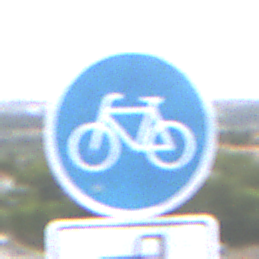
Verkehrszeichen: Radweg
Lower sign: MehrspurigeFahrzeugeFrei8
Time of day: MorningAfternoon
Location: Outdoor (Suburban)
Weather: PartlyCloudy
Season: NotSpecified
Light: Natural